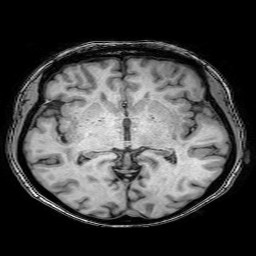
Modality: T1w
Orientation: coronal
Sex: female
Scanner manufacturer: philips
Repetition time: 0.008088 s
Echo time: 0.0037 s